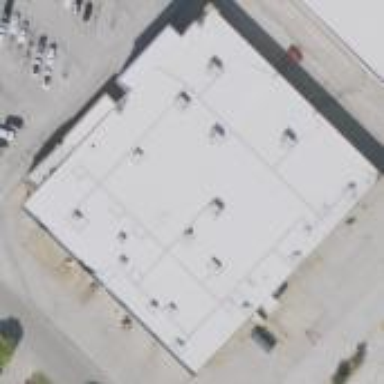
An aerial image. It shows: Retail building.